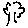
Label: tree